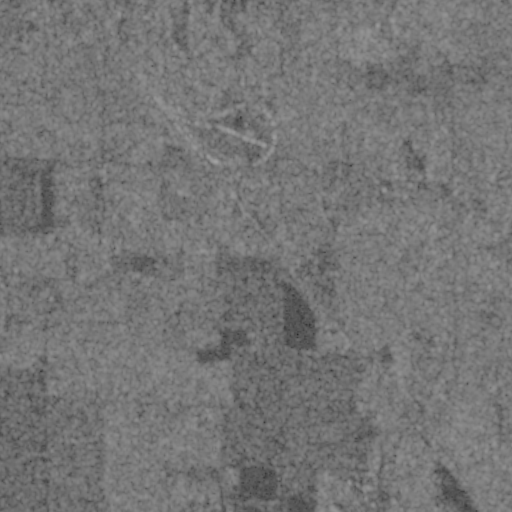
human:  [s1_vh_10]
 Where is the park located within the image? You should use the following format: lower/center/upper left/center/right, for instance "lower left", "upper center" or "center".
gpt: The park is located in the lower right of the image.
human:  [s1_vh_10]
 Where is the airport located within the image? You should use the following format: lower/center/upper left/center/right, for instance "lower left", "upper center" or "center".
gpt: There is no airport in the image.

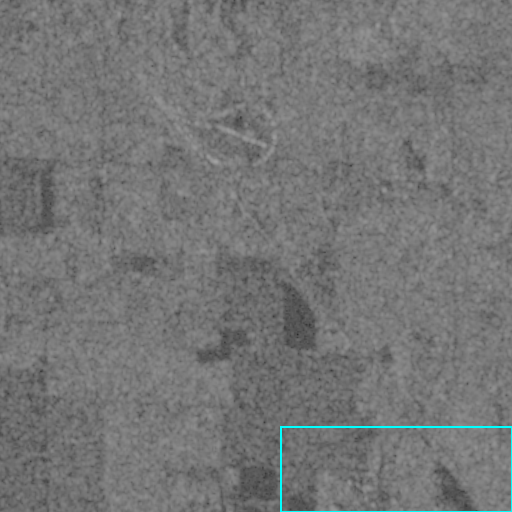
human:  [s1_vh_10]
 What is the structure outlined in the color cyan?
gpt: The structure outlined in cyan is a park.
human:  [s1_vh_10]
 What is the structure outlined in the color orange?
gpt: There is no orange outline.